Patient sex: M
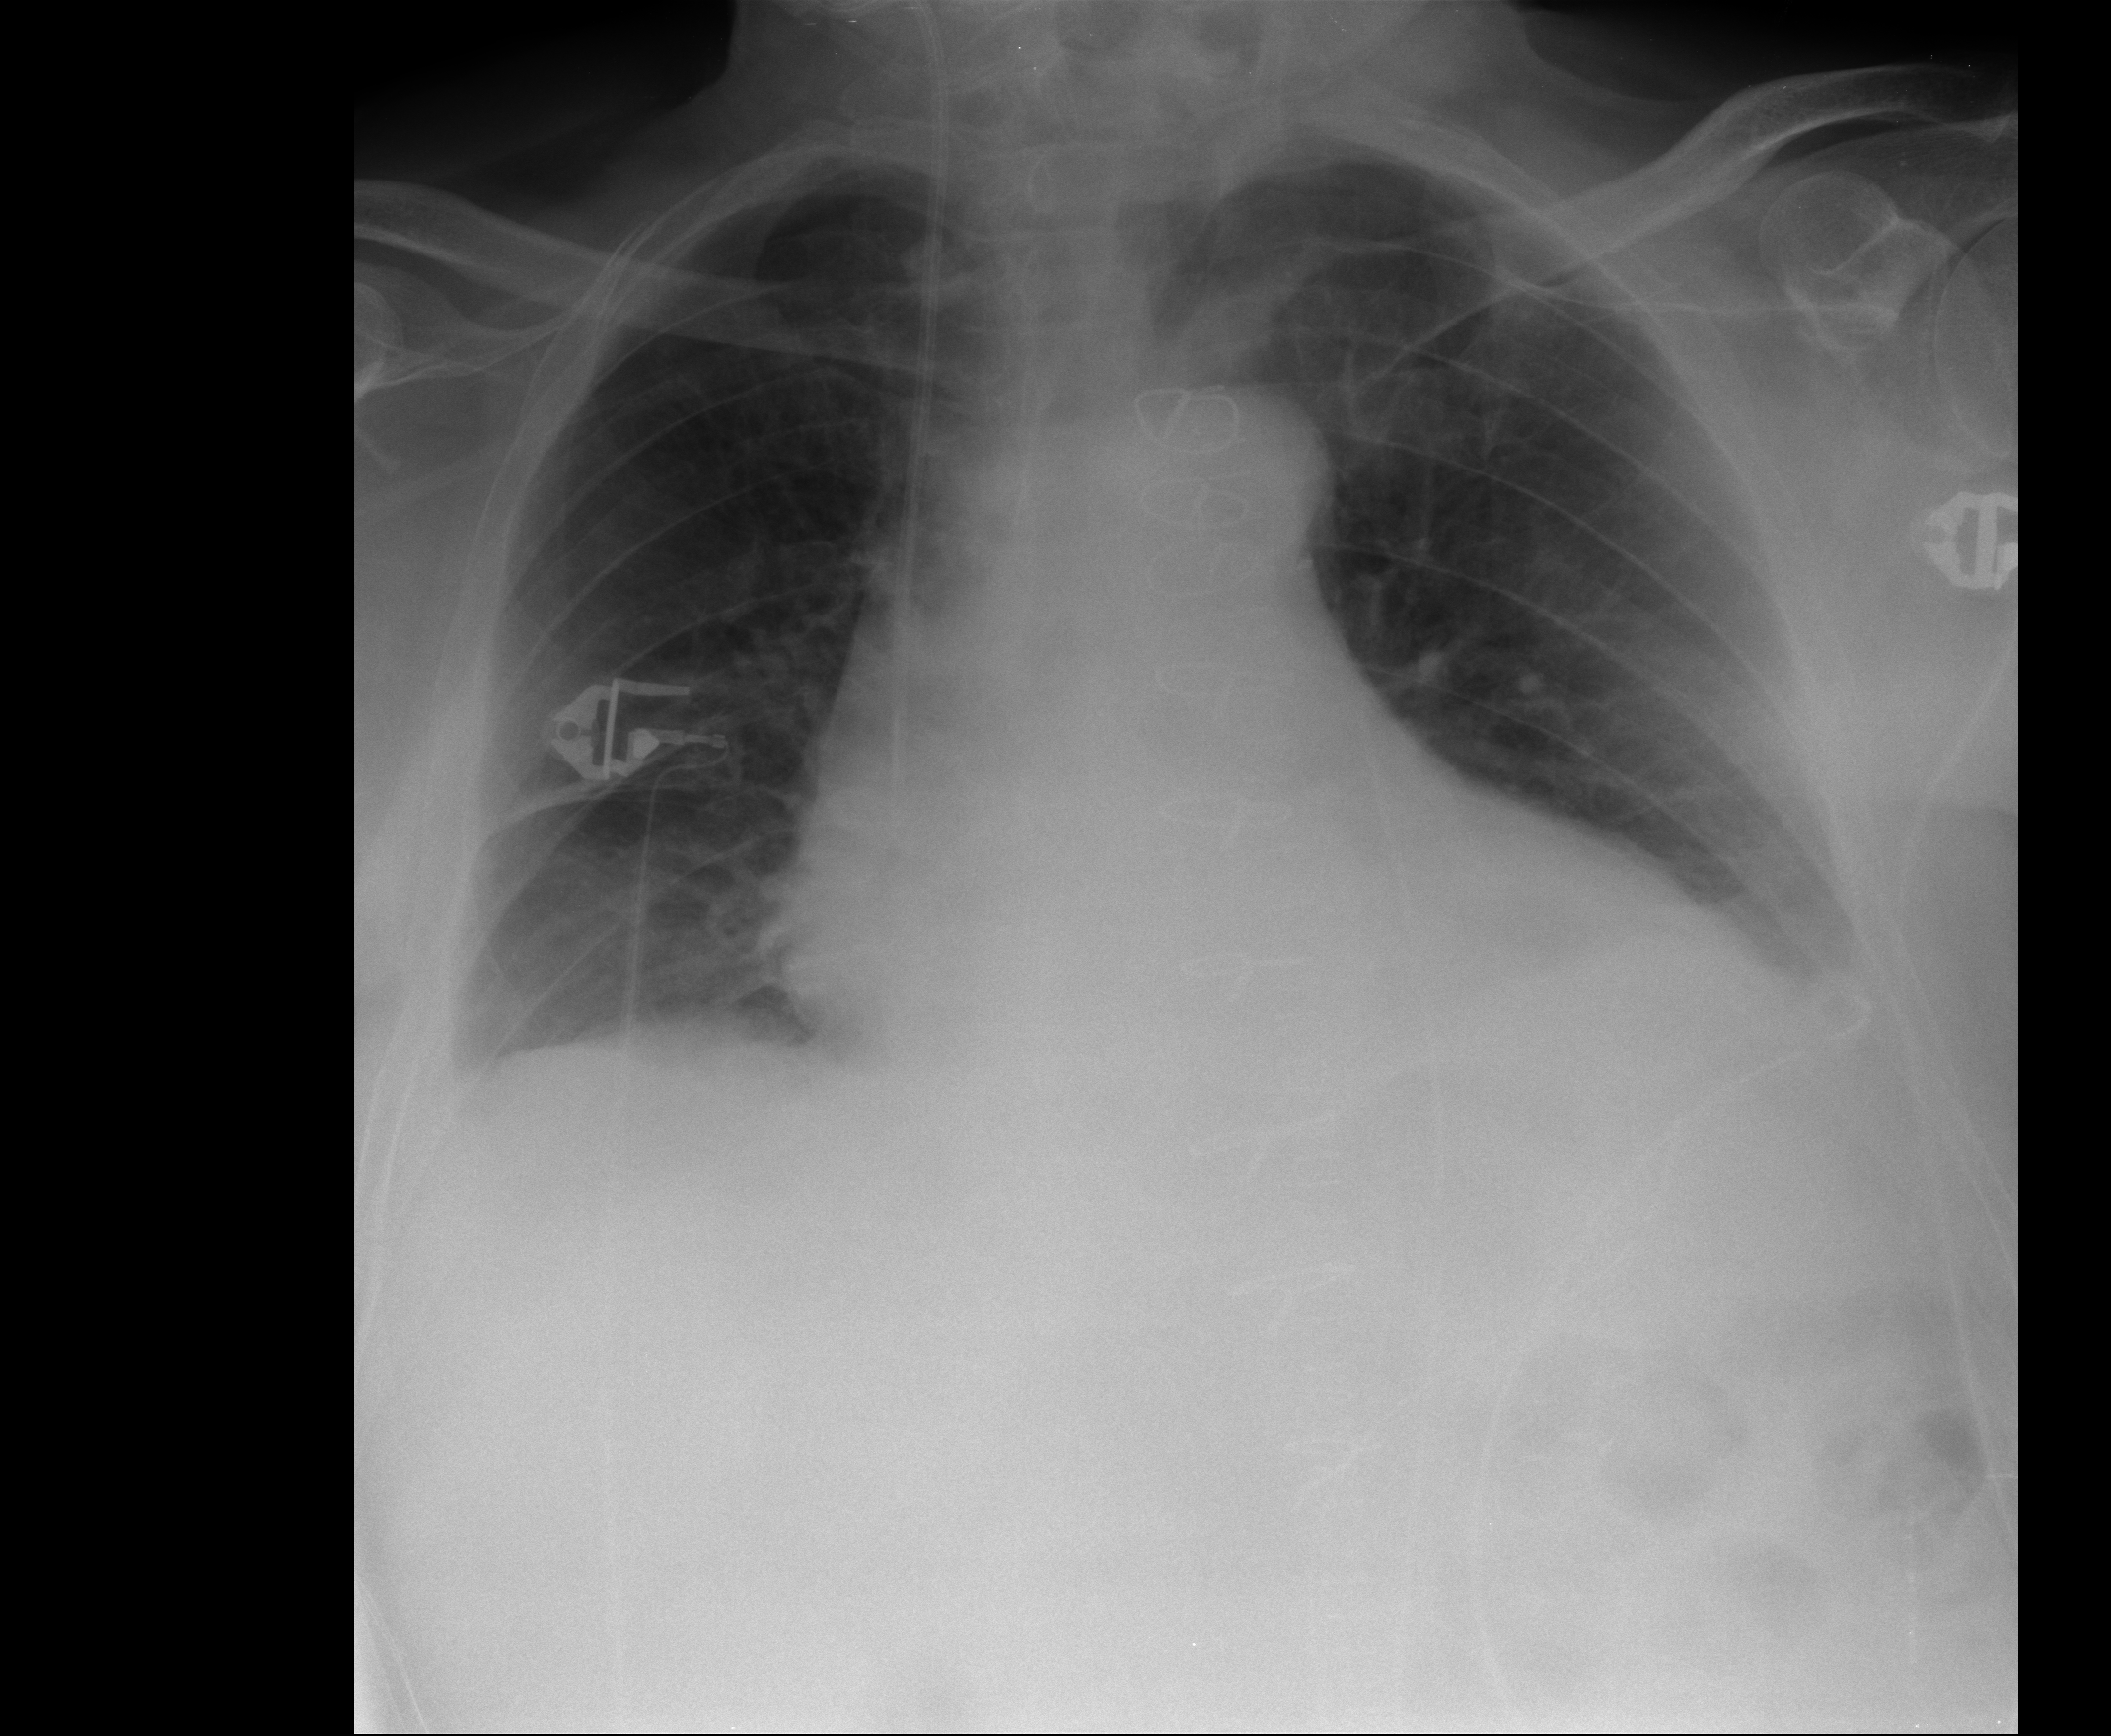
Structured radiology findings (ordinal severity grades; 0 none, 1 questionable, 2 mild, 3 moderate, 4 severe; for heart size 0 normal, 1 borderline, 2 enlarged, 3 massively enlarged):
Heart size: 2
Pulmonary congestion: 0
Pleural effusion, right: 0
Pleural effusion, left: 2
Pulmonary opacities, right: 0
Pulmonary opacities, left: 0
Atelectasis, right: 2
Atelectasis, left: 2